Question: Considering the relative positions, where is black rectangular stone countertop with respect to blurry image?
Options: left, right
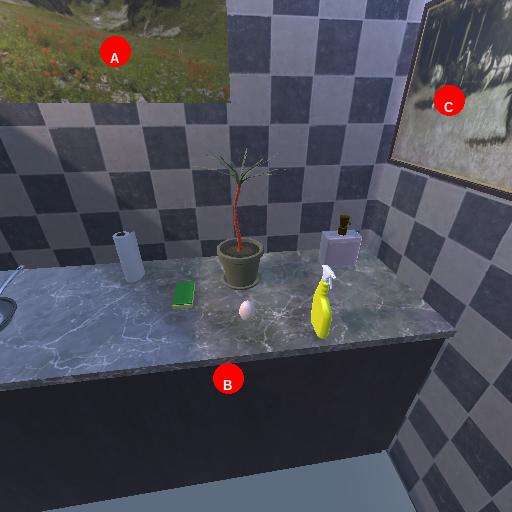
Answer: left